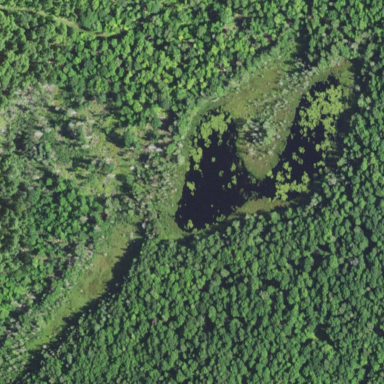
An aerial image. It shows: Bog wetland area.